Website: macys
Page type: customer-info-address
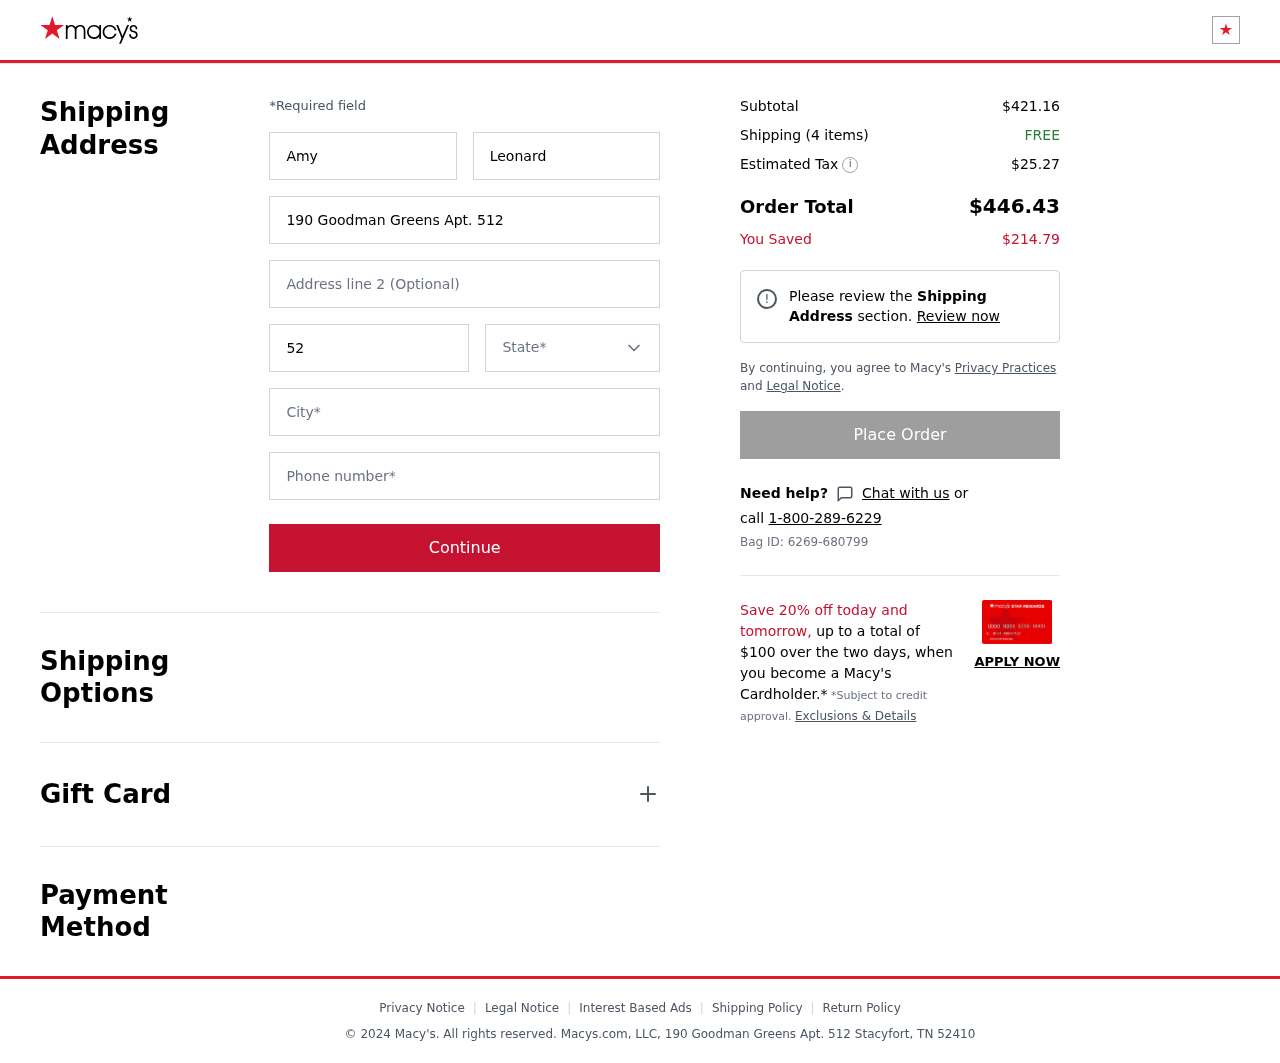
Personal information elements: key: PII_CITY
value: Stacyfort
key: PII_FIRSTNAME
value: Amy
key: PII_LASTNAME
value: Leonard
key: PII_PHONE
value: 6598659164
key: PII_POSTCODE
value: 52410
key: PII_STATE
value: Tennessee
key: PII_STREET
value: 190 Goodman Greens Apt. 512
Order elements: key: ORDER_SUBTOTAL
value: $421.16
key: ORDER_NUM_ITEMS
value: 4
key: ORDER_SHIPPING_COST
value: FREE
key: ORDER_TAX
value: $25.27
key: ORDER_TOTAL
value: $446.43
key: ORDER_SAVINGS
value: $214.79
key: ORDER_BAG_ID
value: Bag ID: 6269-680799